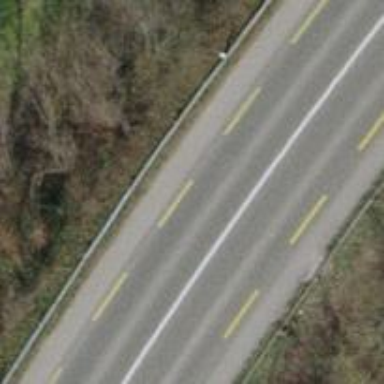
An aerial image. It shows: Primary highway with asphalt surface and embankment. There is lane for cycling on the left side.